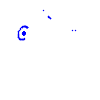
Particle: kaon